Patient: sex M, age 44
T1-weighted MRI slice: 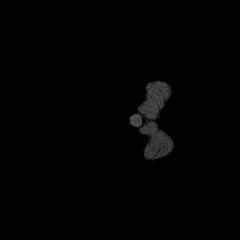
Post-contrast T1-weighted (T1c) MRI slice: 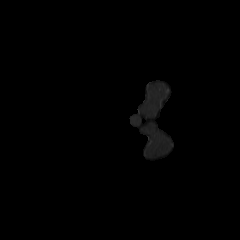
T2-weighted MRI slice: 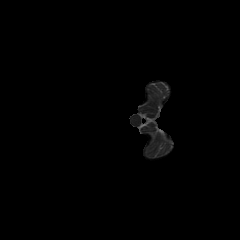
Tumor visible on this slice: no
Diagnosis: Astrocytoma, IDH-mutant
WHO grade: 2